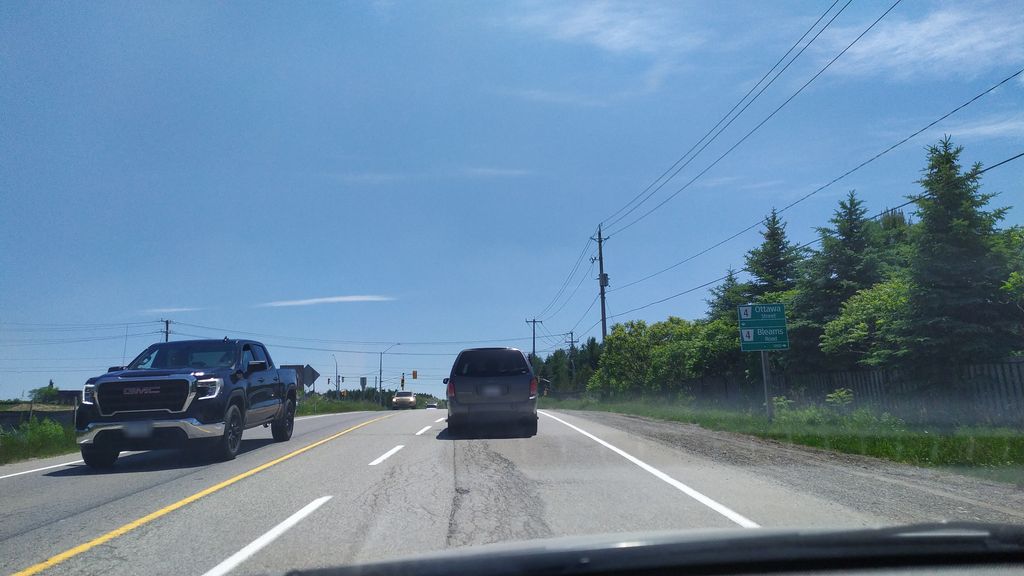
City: kitchener-waterloo